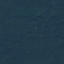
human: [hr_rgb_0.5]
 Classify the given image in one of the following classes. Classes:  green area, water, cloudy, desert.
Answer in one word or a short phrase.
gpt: green area